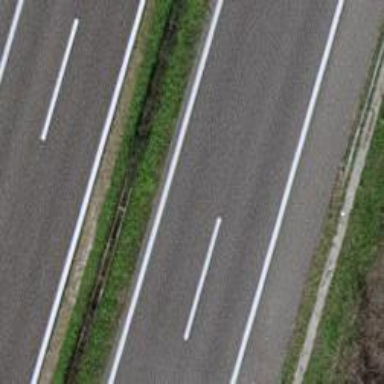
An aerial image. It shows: Motorway.